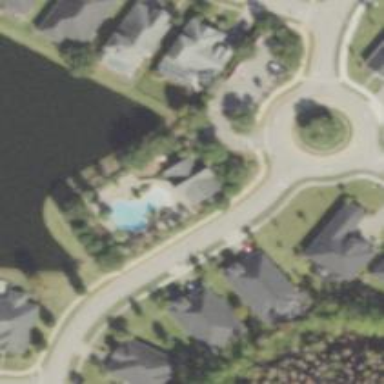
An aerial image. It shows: Swimming pool located in leisure land.